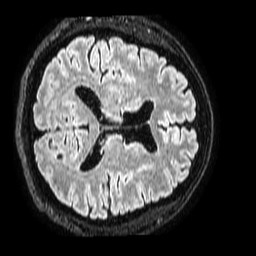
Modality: FLAIR
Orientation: axial
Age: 43
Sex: male
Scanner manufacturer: philips
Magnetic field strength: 1.5 T
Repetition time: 4.8 s
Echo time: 0.3 s